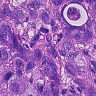
Metastatic tissue present: yes